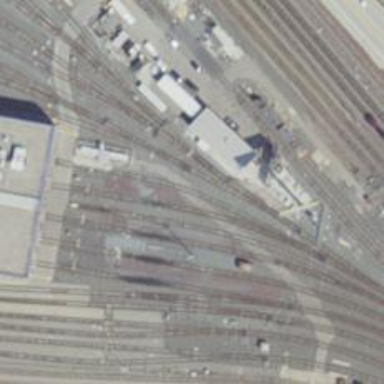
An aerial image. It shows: Railway level crossing.